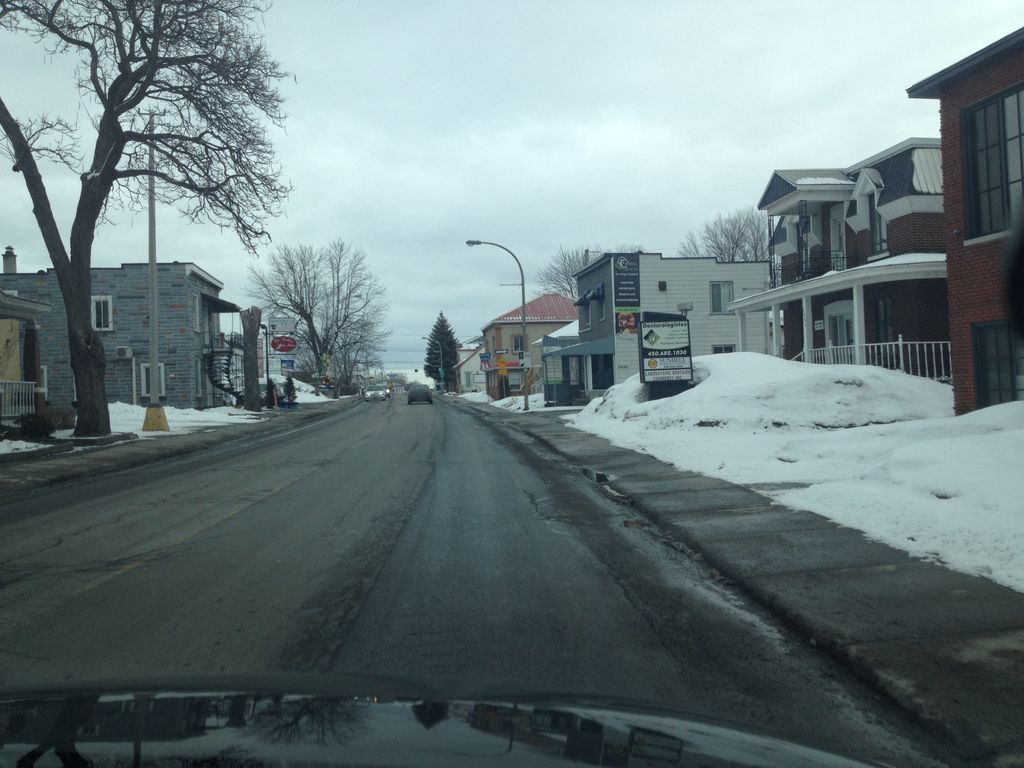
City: montreal